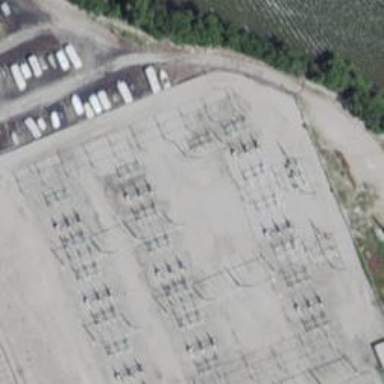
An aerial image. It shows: Switch used for power control.